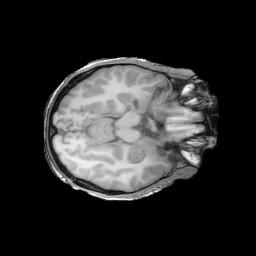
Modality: T1w
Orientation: axial
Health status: ill
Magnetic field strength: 3 T